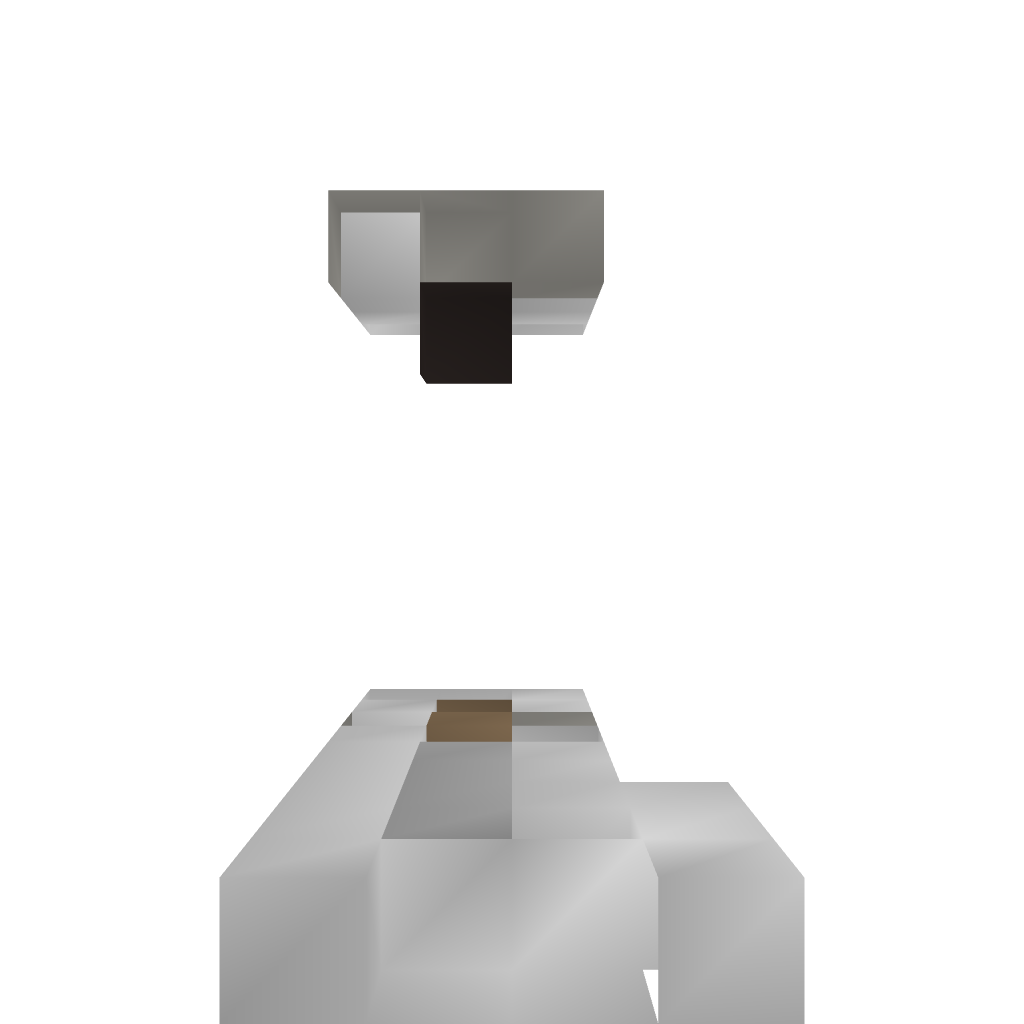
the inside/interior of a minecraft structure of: REDSTONELESS Item Elevator 1.7.2